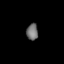
Tissue: lung
Cell type: Epithelial cells
Senescence score: 0.2079
Nuclear area (px): 184
Mean DAPI intensity: 112.261